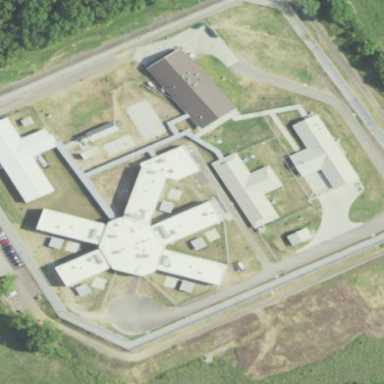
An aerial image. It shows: Prison.